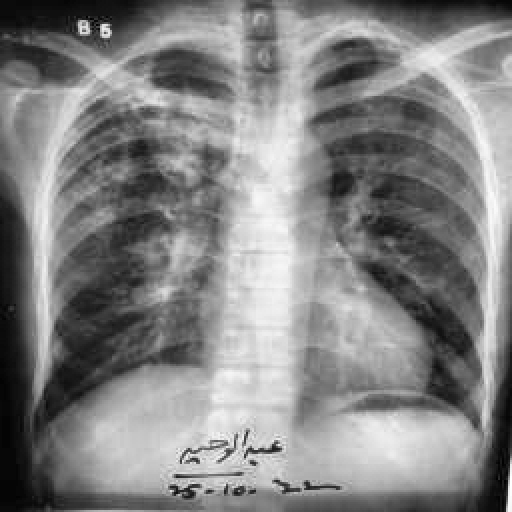
Finding: TUBERCULOSIS